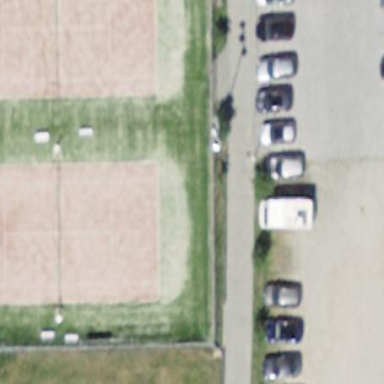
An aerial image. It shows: Tennis court on pitch designated for leisure land.